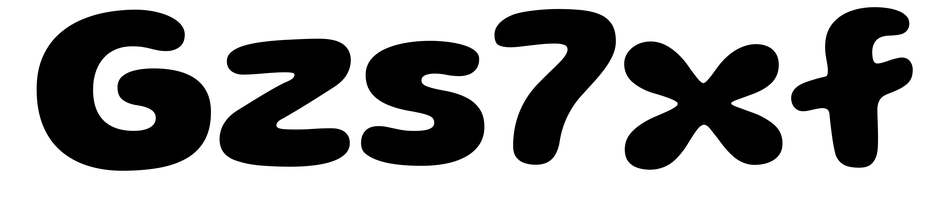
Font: Gluten_Bold